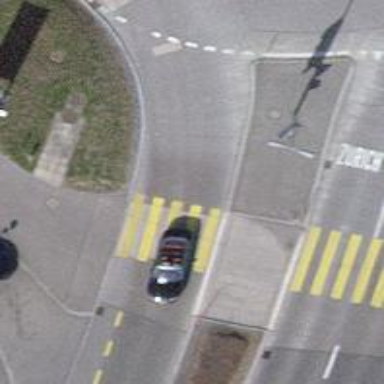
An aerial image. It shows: Asphalt footway with marked crossing and pedestrian island.